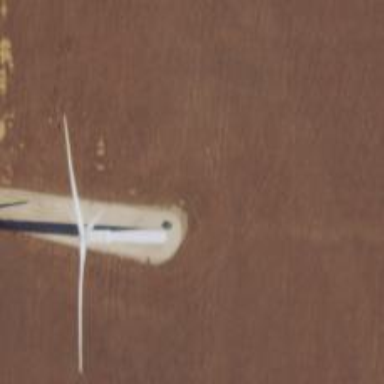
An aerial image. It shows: Wind generator with horizontal axis. The generator is wind turbine.